Field crop: maize
Growth stage: 2
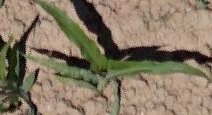
Species: maize